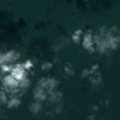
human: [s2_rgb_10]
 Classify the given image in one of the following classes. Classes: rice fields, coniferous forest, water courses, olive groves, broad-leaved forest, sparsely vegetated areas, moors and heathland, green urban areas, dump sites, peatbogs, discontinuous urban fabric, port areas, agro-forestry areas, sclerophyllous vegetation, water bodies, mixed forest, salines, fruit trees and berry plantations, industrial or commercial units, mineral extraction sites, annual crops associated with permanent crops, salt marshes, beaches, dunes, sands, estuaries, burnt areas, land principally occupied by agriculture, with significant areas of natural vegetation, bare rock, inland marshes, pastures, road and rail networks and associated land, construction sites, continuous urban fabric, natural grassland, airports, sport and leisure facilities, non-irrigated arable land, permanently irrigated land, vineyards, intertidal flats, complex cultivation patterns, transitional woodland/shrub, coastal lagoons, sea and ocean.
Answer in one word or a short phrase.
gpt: sea and ocean